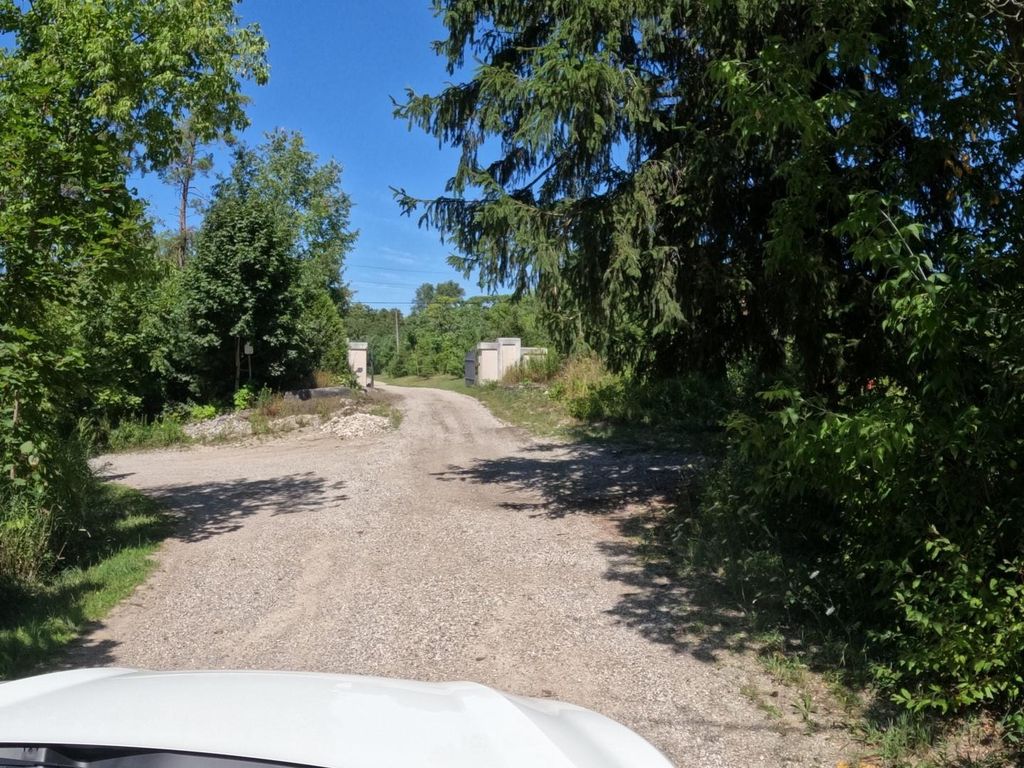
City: kitchener-waterloo